Question: Im creating an app and im testing on a android tablet. Which means im using dimensions and positioning to fit the tablet screen. However as this app will be available for both tablet and phone im wondering is there a way of auto scaling for any device??
Thanks

Im using map fragment, rss feeds contained in listview and i have buttons.
im wondering if its complicated to scale down for a android phone?? or is it simple enough.
Im currently testing on a tablet running 4.0.4 but app is compatible with newer and older android versions.
'''
<RelativeLayout xmlns:android="http://schemas.android.com/apk/res/android"
xmlns:tools="http://schemas.android.com/tools"
android:id="@+id/tableLayout1"
android:layout_width="fill_parent"
android:layout_height="match_parent"
android:orientation="vertical"
android:background="@color/white">
<fragment
android:id="@+id/map"
android:layout_width="300dp"
android:layout_height="413dp"
android:layout_marginTop="5dp"
android:layout_toRightOf="@+id/button5"
class="com.google.android.gms.maps.MapFragment" />
<Button
android:id="@+id/button3"
android:layout_width="305dp"
android:layout_height="100dp"
android:layout_marginLeft="34dp"
android:layout_marginTop="10dp"
android:onClick="ClickTourismButton"
android:layout_below="@+id/map"
android:text="Touism Guide" />
<TextView
android:id="@+id/button5"
android:layout_width="34dp"
android:textIsSelectable="true"
android:layout_height="match_parent"
android:background="@color/grey"
/>
<TextView
android:id="@+id/button6"
android:layout_width="34dp"
android:textIsSelectable="true"
android:layout_alignParentRight="true"
android:layout_height="match_parent"
android:background="@color/grey"
/>
<Button
android:id="@+id/button4"
android:layout_width="305dp"
android:layout_height="100dp"
android:layout_marginLeft="34dp"
android:layout_below="@+id/button3"
android:text="Whats Nearby" />
<Button
android:id="@+id/button2"
android:layout_width="305dp"
android:layout_height="100dp"
android:layout_marginLeft="34dp"
android:layout_below="@+id/button4"
android:text="Favouites" />
<Button
android:id="@+id/button1"
style="?android:attr/buttonStyleSmall"
android:layout_width="304dp"
android:layout_marginLeft="34dp"
android:layout_height="100dp"
android:layout_below="@+id/button2"
android:text="See Full Map" />
<TextView
android:layout_width="260dp"
android:layout_height="413dp"
android:layout_marginLeft="10dp"
android:layout_marginTop="5dp"
android:textIsSelectable="true"
android:layout_toRightOf="@+id/map"
android:layout_toLeftOf="@+id/button6"
android:id="@+id/feedupdate1" />
<ListView
android:id="@android:id/list"
android:background="@color/red"
android:layout_toRightOf="@+id/map"
android:layout_width="260dp"
android:layout_marginTop="5dp"
android:layout_marginLeft="10dp"
android:layout_height="413dp" />
<TextView
android:id="@+id/empty"
android:textIsSelectable="true"
android:layout_width="260dp"
android:layout_height="413dp"
android:layout_marginLeft="10dp"
android:layout_marginTop="5dp"
/>
<TextView
android:id="@+id/feedupdate"
android:layout_width="260dp"
android:layout_height="390dp"
android:layout_marginLeft="6dp"
android:layout_marginTop="430dp"
android:textIsSelectable="true"
android:layout_toRightOf="@+id/button3"
/>
<ListView
android:id="@+id/list1"
android:background="@color/blue"
android:layout_toRightOf="@+id/button3"
android:layout_width="260dp"
android:layout_marginTop="430dp"
android:layout_marginLeft="6dp"
android:layout_height="390dp" />
</RelativeLayout>
'''
---
'''
<LinearLayout xmlns:android="http://schemas.android.com/apk/res/android"
xmlns:tools="http://schemas.android.com/tools"
android:id="@+id/LinearLayout"
android:layout_width="fill_parent"
android:layout_height="fill_parent"
android:orientation="horizontal"
android:background="@color/white">
<LinearLayout
android:id="@+id/linearLayout1"
android:layout_width="fill_parent"
android:layout_height="match_parent"
android:orientation="vertical" >
<fragment
android:id="@+id/map"
android:layout_marginTop="5dp"
android:layout_weight="1"
android:layout_width="fill_parent"
android:layout_height="fill_parent"
class="com.google.android.gms.maps.MapFragment"
/>
<Button
android:id="@+id/button3"
android:layout_weight=".10"
android:layout_marginLeft="34dp"
android:layout_marginTop="10dp"
android:layout_width="0dp"
android:layout_height="0dp"
android:onClick="ClickTourismButton"
android:label="@string/Tourism" />
<Button
android:id="@+id/button4"
android:layout_weight=".10"
android:layout_width="0dp"
android:layout_height="0dp"
android:layout_marginLeft="34dp"
android:label="@string/Nearby" />
<Button
android:id="@+id/button2"
android:layout_weight=".25"
android:layout_marginLeft="34dp"
android:layout_width="300dp"
android:layout_height="50dp"
android:label="@string/Favourites" />
<Button
android:id="@+id/button1"
android:layout_weight=".25"
android:layout_width="300dp"
android:layout_height="50dp"
android:layout_marginLeft="34dp"
android:label="@string/Map" />
</LinearLayout>
<LinearLayout
android:id="@+id/linearLayout2"
android:layout_width="fill_parent"
android:layout_height="match_parent"
android:orientation="vertical" >
<TextView
android:layout_marginLeft="10dp"
android:layout_marginTop="5dp"
android:layout_width="fill_parent"
android:layout_height="fill_parent"
android:textIsSelectable="true"
android:id="@+id/feedupdate1" />
<ListView
android:id="@android:id/list"
android:background="@color/red"
android:layout_weight="1"
android:layout_marginTop="5dp"
android:layout_width="fill_parent"
android:layout_height="fill_parent"
android:layout_marginLeft="10dp"/>
<TextView
android:id="@+id/empty"
android:textIsSelectable="true"
android:layout_width="fill_parent"
android:layout_height="fill_parent"
android:layout_marginLeft="10dp"
android:layout_marginTop="5dp"/>
<TextView
android:id="@+id/feedupdate"
android:layout_marginLeft="6dp"
android:layout_width="fill_parent"
android:layout_height="fill_parent"
android:layout_marginTop="430dp"
android:textIsSelectable="true"/>
<ListView
android:id="@+id/list1"
android:background="@color/blue"
android:layout_weight="1"
android:layout_width="fill_parent"
android:layout_height="fill_parent"
android:layout_marginTop="430dp"
android:layout_marginLeft="6dp" />
</LinearLayout>
</LinearLayout>
'''
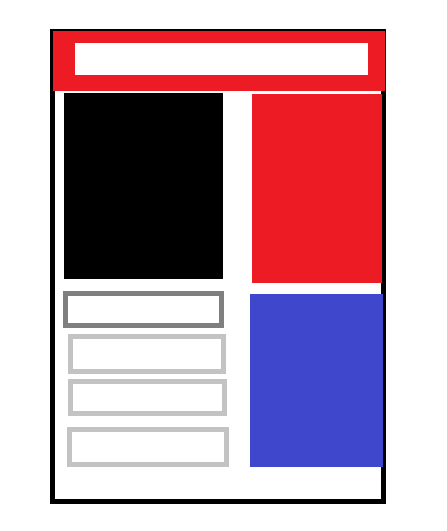
Answer: It is better to use 'layout weight' and 'weightsum' property of the view wherever possible. It'll ensure that your views take up only that percentage of the screen space that you wish to specify. Thus, it'll scale your views for viewing in small or big screens.